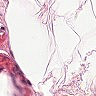
Metastatic tissue present: no